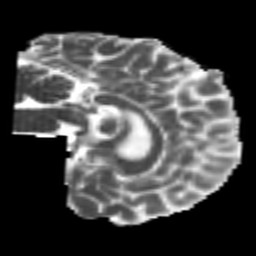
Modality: MD
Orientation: sagittal
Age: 26
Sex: male
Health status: healthy
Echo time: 0.074 s